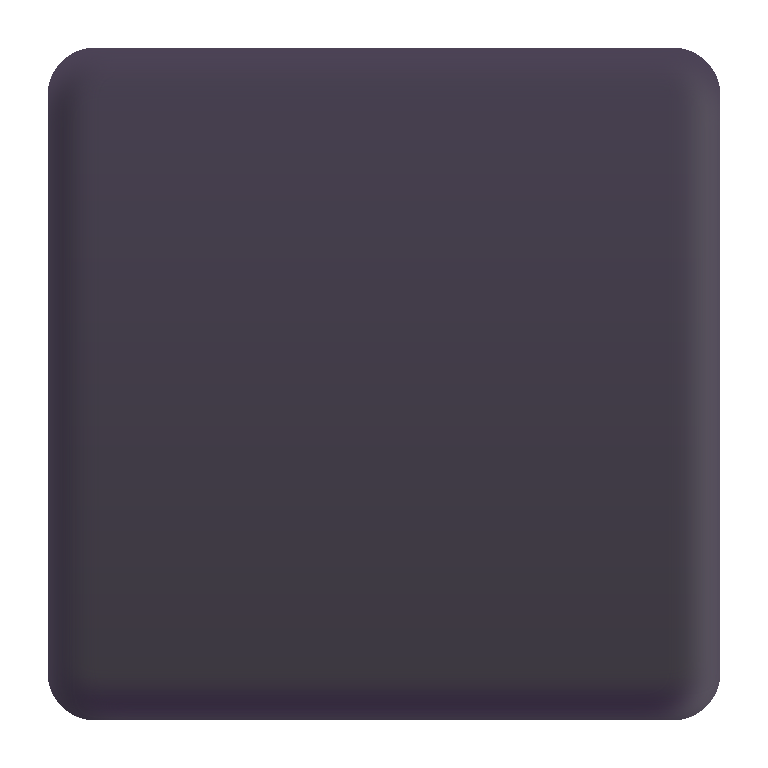
black large square color